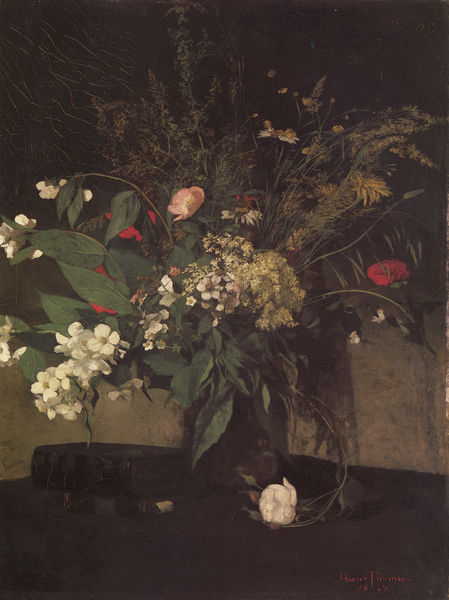
Titel: Feldblumenstrauß mit Jasmin
Künstler: Hans Thoma
Standort: Winterthur
Institution: Museum Oskar Reinhart am Stadtgarten
Schlagwörter: blätter, dunkel, gemälde, schatten, weiß, gelb, grün, blume, blumen, braun, bunt, hell, hintergrund, licht, schwarz, tisch, blüte, blüten, gras, rose, rosen, rot, malerei, wand, barock, innenraum, signatur, vorhang, gräser, natur, zweige, realismus, blatt, pflanze, pflanzen, rosa, stilleben, stillleben, vase, löwenzahn, bücher, liegen, düster, hafer, trocken, mauer, wild, dekoration, realistisch, inschrift, strauss, farn, grashalme, blumenstrauss, blütenblätter, verblüht, arrangement, buch, mohn, mohnblumen, scharz, lorbeer, schmetterling, dunke, real, verwelkt, wiesenblumen, ros, grünzeug, feldblumen, gemäde, margeritte, blumenstraus, mohnblume, kamille, hinterfrund, buschrose, jasmin, wildblumn, 1806, mohnh, 1809, 1804, wiesenblume